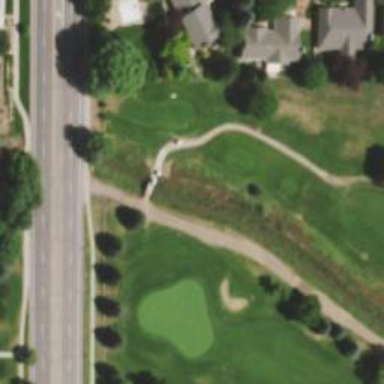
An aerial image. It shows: Golf cart path that is bridge over path.